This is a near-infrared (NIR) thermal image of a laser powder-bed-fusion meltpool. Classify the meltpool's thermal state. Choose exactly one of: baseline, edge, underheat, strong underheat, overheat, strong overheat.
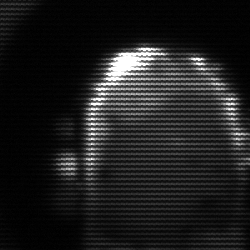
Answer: baseline